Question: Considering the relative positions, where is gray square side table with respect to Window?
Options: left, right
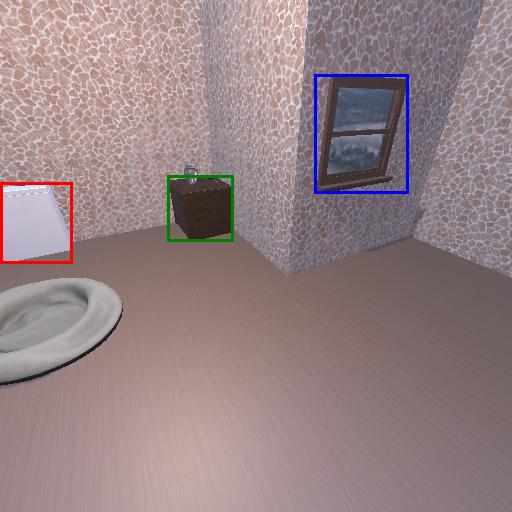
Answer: left